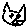
Label: cat